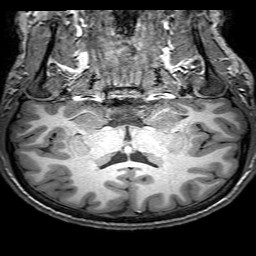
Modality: T1w
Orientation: sagittal
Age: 18
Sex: male
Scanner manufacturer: philips
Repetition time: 0.008921 s
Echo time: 0.0046 s